Interaction volume radius: 5 \u00c5
Interaction volume height: 40 \u00c5
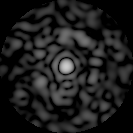
Disorder parameter: 0.7806